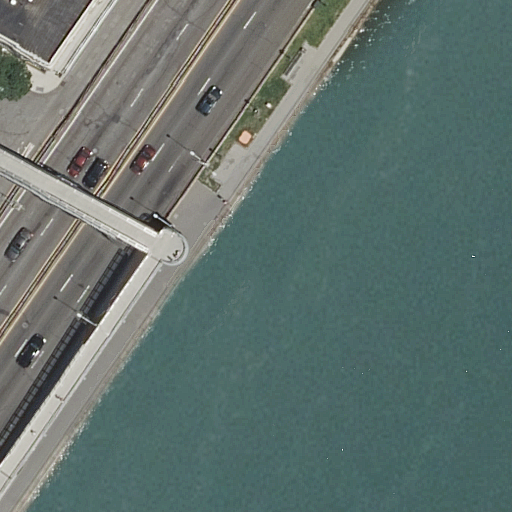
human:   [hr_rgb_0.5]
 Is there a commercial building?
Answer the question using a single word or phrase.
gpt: no

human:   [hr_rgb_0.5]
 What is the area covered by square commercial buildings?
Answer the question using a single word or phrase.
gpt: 0m2

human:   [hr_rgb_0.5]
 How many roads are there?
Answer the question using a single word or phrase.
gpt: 8

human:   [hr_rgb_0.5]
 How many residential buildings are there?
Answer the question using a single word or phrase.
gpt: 1

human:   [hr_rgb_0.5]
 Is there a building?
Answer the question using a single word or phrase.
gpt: yes

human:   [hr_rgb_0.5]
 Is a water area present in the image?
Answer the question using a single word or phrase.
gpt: yes

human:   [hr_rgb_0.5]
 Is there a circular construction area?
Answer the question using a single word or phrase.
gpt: no

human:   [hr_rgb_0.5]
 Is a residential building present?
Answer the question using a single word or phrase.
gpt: yes

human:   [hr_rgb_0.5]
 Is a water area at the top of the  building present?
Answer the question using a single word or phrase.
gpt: no

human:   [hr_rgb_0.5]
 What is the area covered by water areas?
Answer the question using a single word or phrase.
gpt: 6458m2

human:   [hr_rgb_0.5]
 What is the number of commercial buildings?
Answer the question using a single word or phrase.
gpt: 0

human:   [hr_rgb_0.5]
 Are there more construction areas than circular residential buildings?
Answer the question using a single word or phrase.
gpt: no

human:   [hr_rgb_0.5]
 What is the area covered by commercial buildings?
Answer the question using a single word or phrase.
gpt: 0m2

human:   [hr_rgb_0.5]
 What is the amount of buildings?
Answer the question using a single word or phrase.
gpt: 1

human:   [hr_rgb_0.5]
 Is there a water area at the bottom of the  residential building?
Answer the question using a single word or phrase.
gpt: no

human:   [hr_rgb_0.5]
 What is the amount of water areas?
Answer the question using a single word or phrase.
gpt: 1

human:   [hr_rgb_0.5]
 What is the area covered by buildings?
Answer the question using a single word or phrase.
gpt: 160m2

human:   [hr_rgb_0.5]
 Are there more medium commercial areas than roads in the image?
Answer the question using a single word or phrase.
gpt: no

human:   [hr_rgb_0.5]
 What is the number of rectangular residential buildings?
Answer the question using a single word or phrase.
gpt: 1

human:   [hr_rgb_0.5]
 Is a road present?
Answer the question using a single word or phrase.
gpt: yes

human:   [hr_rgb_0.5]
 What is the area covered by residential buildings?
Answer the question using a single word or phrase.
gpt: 160m2

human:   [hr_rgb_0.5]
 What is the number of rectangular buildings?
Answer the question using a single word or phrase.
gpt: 1

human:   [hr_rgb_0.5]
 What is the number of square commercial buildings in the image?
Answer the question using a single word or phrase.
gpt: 0

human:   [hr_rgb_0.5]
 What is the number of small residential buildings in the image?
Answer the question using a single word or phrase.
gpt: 0

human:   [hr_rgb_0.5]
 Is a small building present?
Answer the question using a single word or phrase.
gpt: no

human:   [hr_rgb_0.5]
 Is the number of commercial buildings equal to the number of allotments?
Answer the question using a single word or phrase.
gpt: yes

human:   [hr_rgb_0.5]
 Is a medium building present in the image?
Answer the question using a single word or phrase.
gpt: yes

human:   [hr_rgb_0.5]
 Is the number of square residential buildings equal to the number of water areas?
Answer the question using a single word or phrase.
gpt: no

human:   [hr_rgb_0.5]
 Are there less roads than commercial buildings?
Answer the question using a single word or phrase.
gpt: no

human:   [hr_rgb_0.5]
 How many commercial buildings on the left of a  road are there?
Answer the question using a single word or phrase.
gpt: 0

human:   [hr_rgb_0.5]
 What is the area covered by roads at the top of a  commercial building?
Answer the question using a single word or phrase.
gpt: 0m2

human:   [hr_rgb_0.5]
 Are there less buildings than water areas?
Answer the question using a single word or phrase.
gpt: no

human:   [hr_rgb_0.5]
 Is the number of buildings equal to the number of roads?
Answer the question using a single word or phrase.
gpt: no

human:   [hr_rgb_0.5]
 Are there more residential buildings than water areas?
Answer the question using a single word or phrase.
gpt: no

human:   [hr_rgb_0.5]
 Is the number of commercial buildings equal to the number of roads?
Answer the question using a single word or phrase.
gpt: no

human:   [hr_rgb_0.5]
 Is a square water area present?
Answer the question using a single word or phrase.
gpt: no

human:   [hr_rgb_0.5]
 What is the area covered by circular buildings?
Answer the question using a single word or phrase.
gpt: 0m2

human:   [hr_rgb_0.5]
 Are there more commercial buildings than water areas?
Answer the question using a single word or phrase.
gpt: no

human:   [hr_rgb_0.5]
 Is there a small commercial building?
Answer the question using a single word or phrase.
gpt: no

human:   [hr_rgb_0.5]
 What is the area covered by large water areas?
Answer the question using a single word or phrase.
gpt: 6458m2

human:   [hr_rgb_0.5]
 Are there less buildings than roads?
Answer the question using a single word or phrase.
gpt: yes

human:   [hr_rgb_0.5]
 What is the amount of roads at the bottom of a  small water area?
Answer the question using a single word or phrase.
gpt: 0

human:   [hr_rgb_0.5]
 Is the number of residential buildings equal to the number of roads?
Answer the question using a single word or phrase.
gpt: no

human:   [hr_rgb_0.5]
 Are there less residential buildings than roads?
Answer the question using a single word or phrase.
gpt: yes

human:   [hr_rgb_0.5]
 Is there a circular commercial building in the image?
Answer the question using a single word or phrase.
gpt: no

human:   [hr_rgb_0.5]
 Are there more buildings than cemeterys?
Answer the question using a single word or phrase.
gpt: yes

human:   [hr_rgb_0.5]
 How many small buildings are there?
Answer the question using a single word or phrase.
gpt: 0

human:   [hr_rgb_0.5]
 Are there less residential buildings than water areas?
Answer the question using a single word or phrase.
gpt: no

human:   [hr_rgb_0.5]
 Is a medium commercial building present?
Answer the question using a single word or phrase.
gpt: no

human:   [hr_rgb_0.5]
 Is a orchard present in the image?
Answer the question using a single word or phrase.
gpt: no

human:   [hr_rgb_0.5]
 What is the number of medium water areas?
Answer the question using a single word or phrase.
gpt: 0

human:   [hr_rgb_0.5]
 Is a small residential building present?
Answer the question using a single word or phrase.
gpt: no

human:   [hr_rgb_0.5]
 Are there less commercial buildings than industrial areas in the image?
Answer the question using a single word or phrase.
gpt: no

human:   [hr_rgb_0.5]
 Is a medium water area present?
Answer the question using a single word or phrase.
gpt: no

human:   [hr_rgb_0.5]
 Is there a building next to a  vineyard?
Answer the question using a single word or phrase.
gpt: no

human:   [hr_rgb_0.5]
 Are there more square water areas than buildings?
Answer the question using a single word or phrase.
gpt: no

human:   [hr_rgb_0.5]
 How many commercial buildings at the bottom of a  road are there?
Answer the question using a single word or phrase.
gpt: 0

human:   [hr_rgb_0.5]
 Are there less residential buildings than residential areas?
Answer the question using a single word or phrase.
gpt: no

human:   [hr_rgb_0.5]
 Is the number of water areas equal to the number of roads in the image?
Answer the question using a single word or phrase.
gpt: no

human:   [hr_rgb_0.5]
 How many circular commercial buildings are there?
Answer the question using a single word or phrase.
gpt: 0

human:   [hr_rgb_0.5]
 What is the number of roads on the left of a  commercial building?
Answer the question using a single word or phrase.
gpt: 0

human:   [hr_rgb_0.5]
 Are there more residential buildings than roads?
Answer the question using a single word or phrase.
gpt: no

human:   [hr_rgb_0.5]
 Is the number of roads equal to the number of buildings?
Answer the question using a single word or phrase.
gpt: no

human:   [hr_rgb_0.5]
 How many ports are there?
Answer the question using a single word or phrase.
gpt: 0